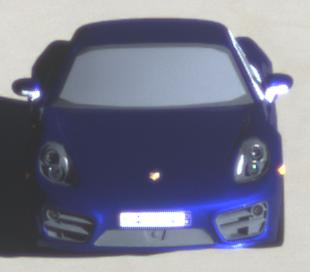
Make: Porsche
Model: Cayman
Detailed model: Cayman (981C)
Model produced from: 2013/03
Model produced until: 2014/04
Doors: 2
Color: blue
Road condition: dry road
Daytime: morning or afternoon
Contrast: high contrast